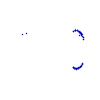
Particle: proton